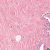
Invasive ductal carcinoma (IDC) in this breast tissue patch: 1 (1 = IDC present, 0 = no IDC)